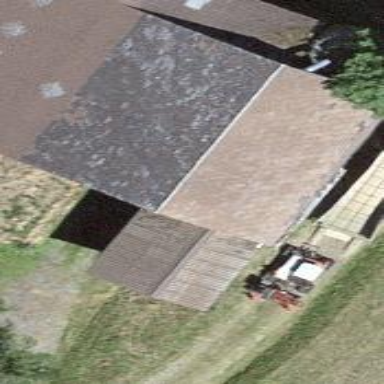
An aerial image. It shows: Rural barn.